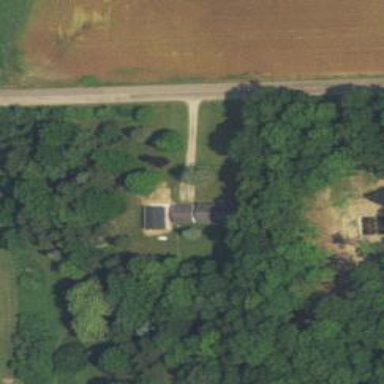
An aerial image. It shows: Driveway leading to service road.